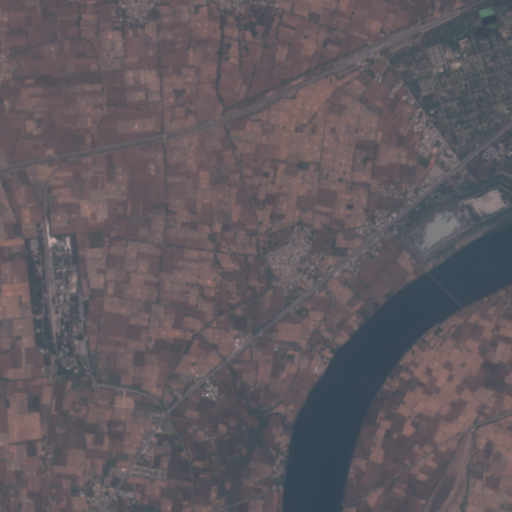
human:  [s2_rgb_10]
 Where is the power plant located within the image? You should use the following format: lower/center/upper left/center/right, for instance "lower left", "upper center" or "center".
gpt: The power plant is located in the upper right of the image.
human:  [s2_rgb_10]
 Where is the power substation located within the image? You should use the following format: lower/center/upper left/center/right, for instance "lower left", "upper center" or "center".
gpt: The power substation is located in the lower left of the image.
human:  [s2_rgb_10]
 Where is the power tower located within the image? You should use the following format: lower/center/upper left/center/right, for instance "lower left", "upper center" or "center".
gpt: There is no power tower in the image.